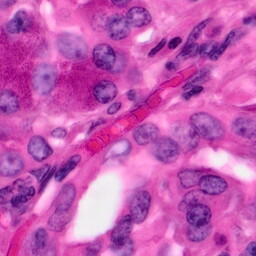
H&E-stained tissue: Pancreatic